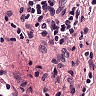
Metastatic tissue present: no